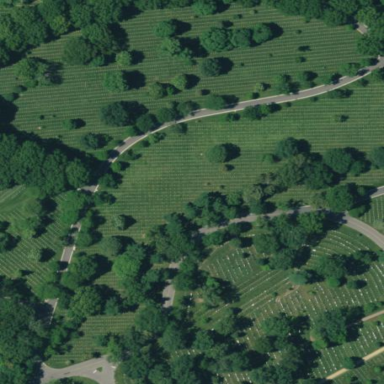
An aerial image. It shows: Sector within cemetery.